Question: I think most of us have seen the following:
I'm currently tasked with converting an existing winform app into a web application. The current system is like the "Your company's app" and it would be nice if I can trim it down and make it more use friendly, sleek and usable.
Can anyone recommend any good books, blogs, tutorials etc and UI design, specifically for web forms.
Thanks
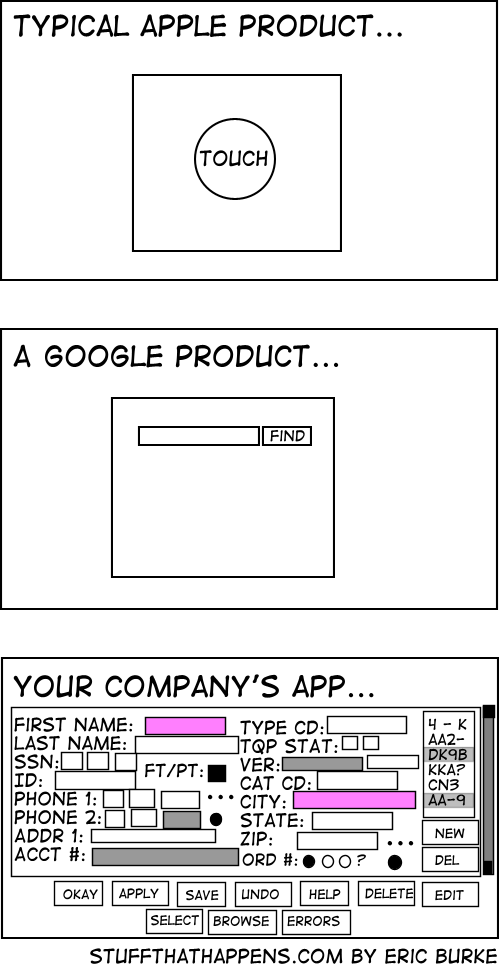
Answer: I recommend <URL> and anything else by Steve Krug.